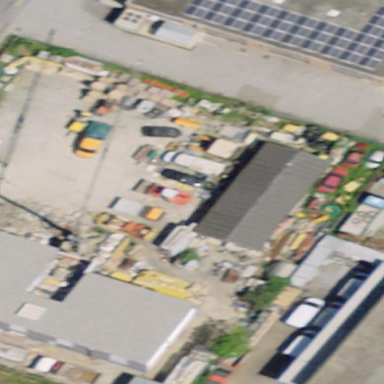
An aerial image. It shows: Industrial building.